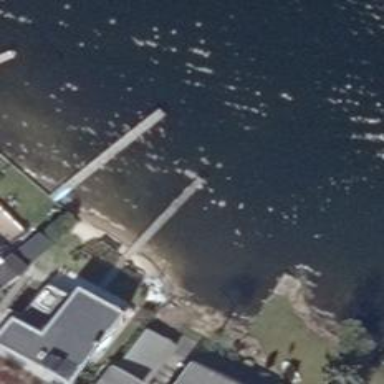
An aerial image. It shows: Man-made pier.